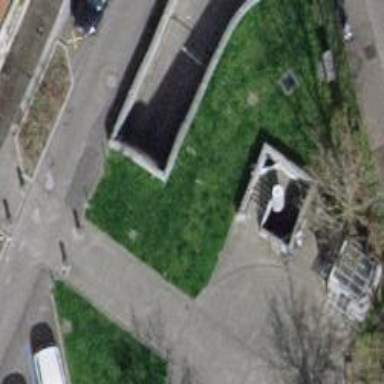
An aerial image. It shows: Parking entrance.